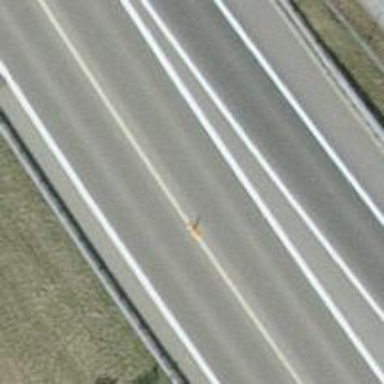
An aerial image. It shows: Motorway with asphalt surface and embankment.